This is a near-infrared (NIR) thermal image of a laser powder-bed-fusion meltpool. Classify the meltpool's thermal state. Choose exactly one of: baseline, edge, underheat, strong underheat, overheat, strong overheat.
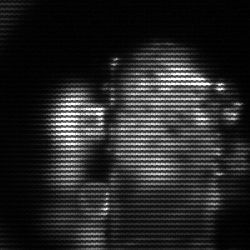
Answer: strong underheat